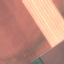
Land use / land cover class: AnnualCrop